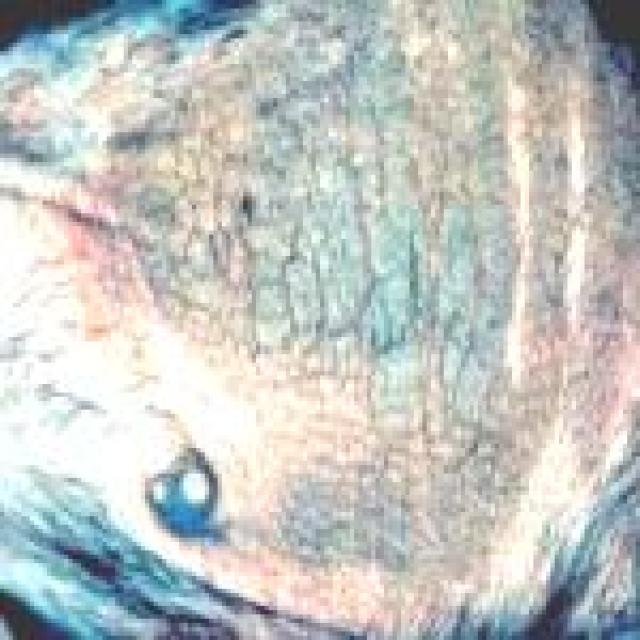
Canine fungal skin infection — characterized by alopecia, scaling, crusting, and circular lesions. Common agents include Malassezia and Candida species.